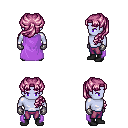
a pixel art fantasy rpg character, male body template, dark elf, purple skin, lavender cape, magenta pants, pink princess hairstyle, metal gloves, black shoes, four views (front, back, left, right), 2x2 character sprite sheet, small pixel art, hard edges, no anti-aliasing